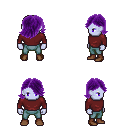
a pixel art fantasy rpg character, male body template, dark elf, purple skin, maroon long-sleeve shirt, teal pants, purple swoop hairstyle, brown shoes, four views (front, back, left, right), 2x2 character sprite sheet, small pixel art, hard edges, no anti-aliasing